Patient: sex M, age 55
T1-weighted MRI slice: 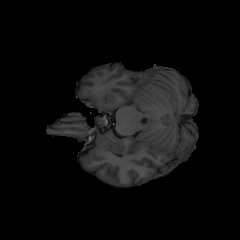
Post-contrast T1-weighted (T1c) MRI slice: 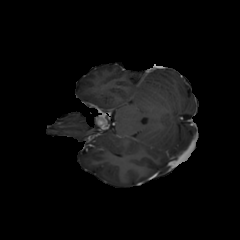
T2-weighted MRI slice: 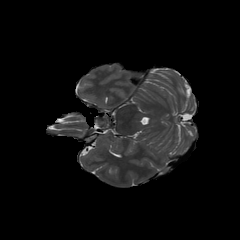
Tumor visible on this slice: no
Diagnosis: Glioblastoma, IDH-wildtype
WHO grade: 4